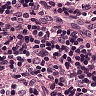
Metastatic tissue present: no